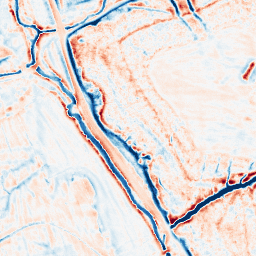
Category: edge_preserving
Decomposition family: bilateral
Decomposition parameters: d: 15
sigma_color: 75
sigma_space: 75
Upsampling method: sinc_blackman
Upsampling parameters: scale: 2
kernel_size: 16
Upsampling scale: 2